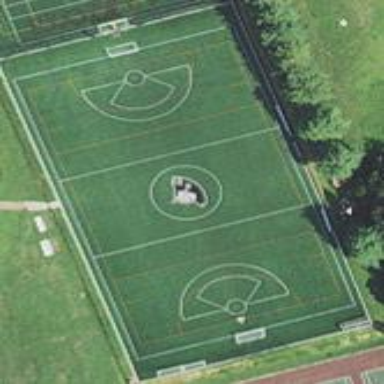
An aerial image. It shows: Pitch designated for soccer and lacrosse.